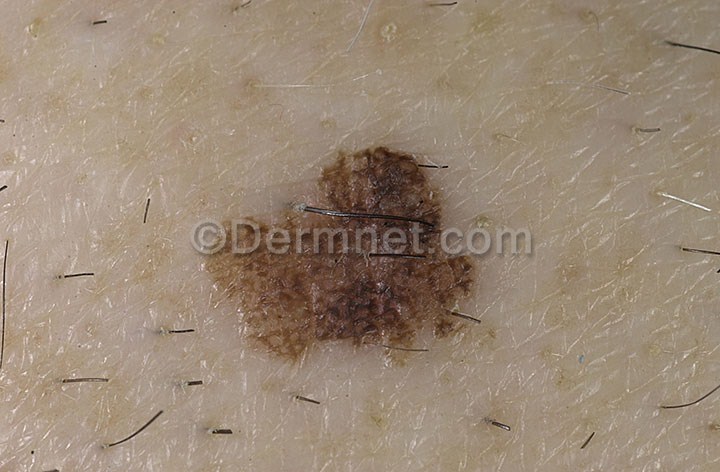
Disease: Seborrheic Keratoses and other Benign Tumors